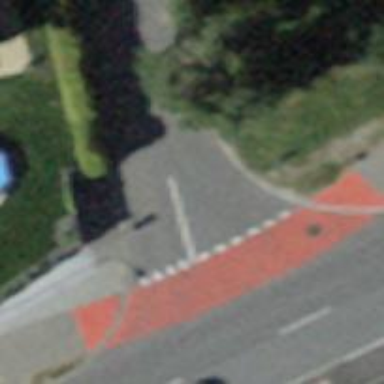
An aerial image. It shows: Marked road crossing with surface markings.